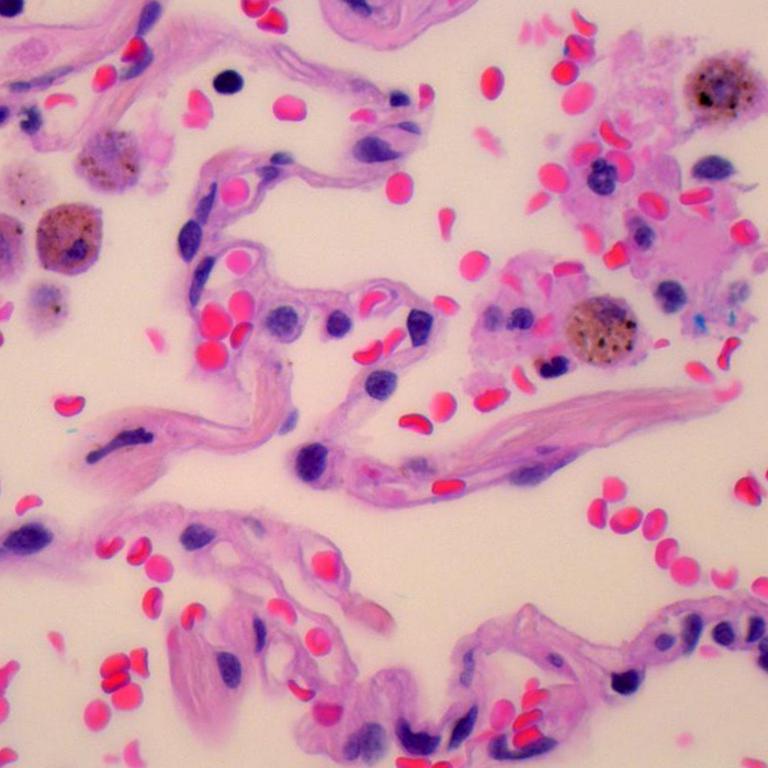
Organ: lung
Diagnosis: benign